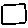
Label: square